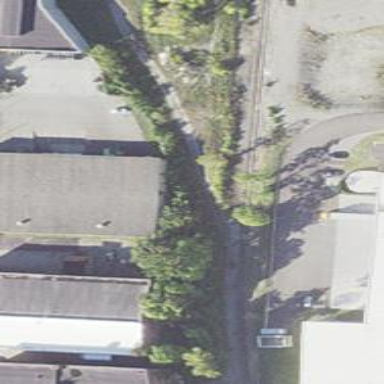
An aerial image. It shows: Abandoned railway yard.